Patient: sex F, age 69
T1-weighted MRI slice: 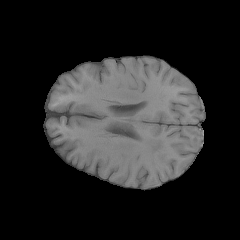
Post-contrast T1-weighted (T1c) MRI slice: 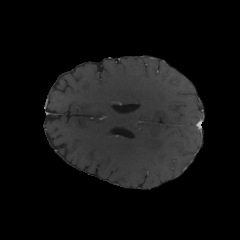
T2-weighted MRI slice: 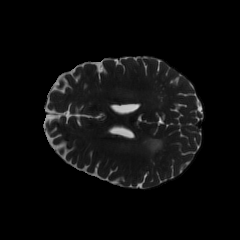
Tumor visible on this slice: yes
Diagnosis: Glioblastoma, IDH-wildtype
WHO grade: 4